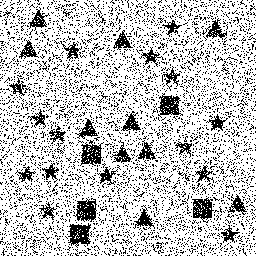
Squares: 5
Triangles: 10
Stars: 15
Total shapes: 30